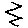
Label: zigzag